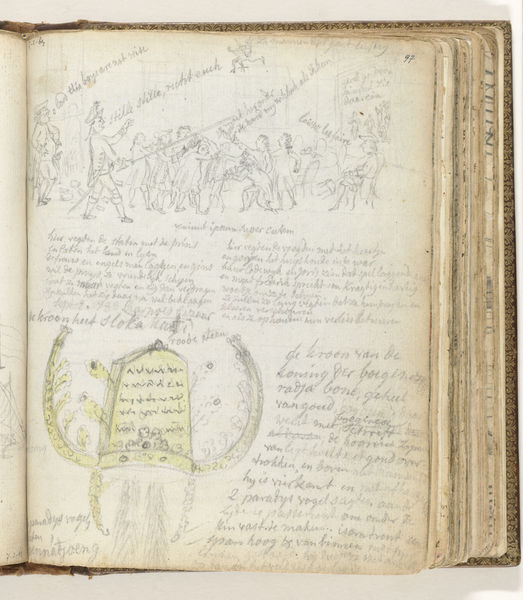
Titel: Politieke allegorie : de kroon van Boeginese koning
Künstler: Jan Brandes
Standort: Amsterdam
Institution: Rijksmuseum
Schlagwörter: columns, crowd, crown, fight, men, people, soldiers, sword, white, women, chairs, figures, gold, gray, old, yellow, flowers, brown, fighting, stone, house, german, child, helmet, drawing, paper, cartoon, hats, illustration, sketch, battle, french, revolution, books, writing, ancient, plan, notes, drawings, pencil, war, book, bible, page, cabinet, grave, text, words, manuscript, written, tomb, pages, journal, rocket, notebook, sketches, details, sketchbook, language, diary, tombstone, launch, handwritten, cursive, writng, epitaph, skecth, journa, skecthes, ighting, personal